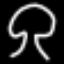
Label: mushroom